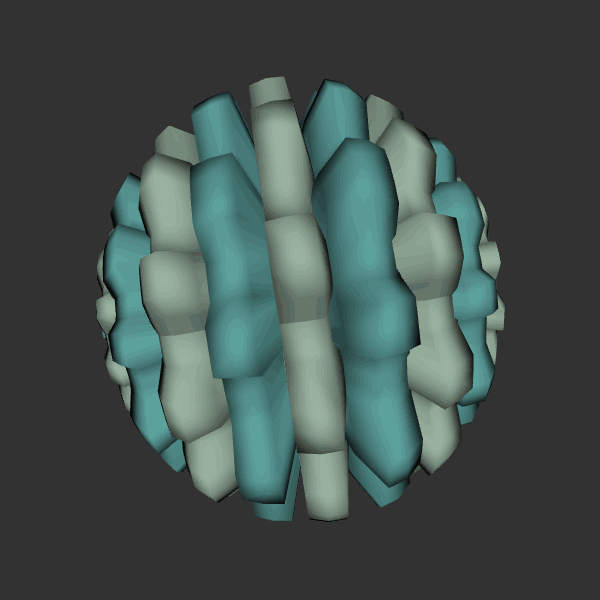
Background: dark